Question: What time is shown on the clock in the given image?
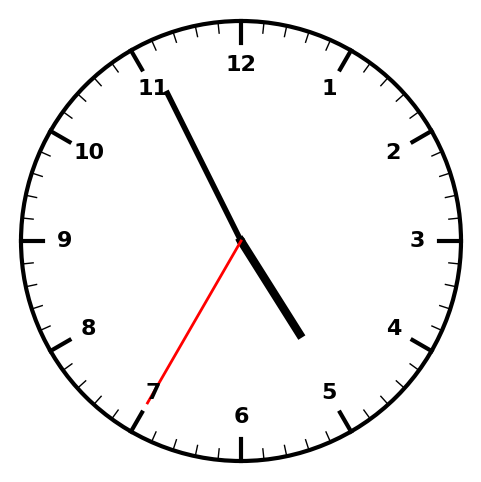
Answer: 04:55:35